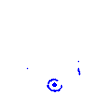
Particle: kaon